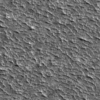
Label: not_dusty